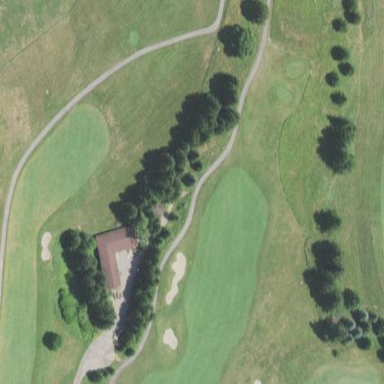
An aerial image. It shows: Rough grass area used for golfing.